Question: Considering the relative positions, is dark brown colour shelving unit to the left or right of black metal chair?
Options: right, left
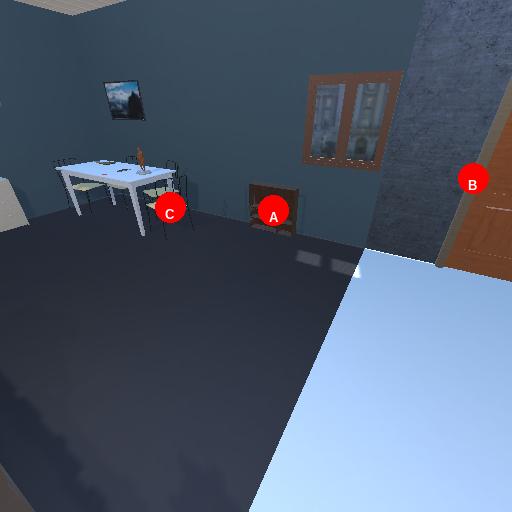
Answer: right